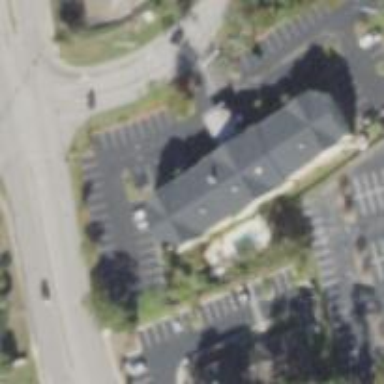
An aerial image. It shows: Hotel building.